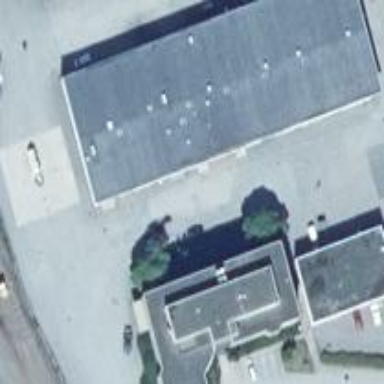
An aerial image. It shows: Warehouse with gabled roof.